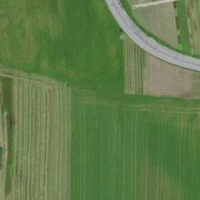
EUNIS habitat code: 52
Species observed at this site:
Galinsoga parviflora